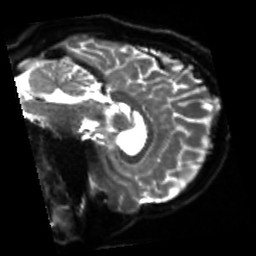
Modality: sbref
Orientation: sagittal
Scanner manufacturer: siemens
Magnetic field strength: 3 T
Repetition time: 4 s
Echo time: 0.0594 s